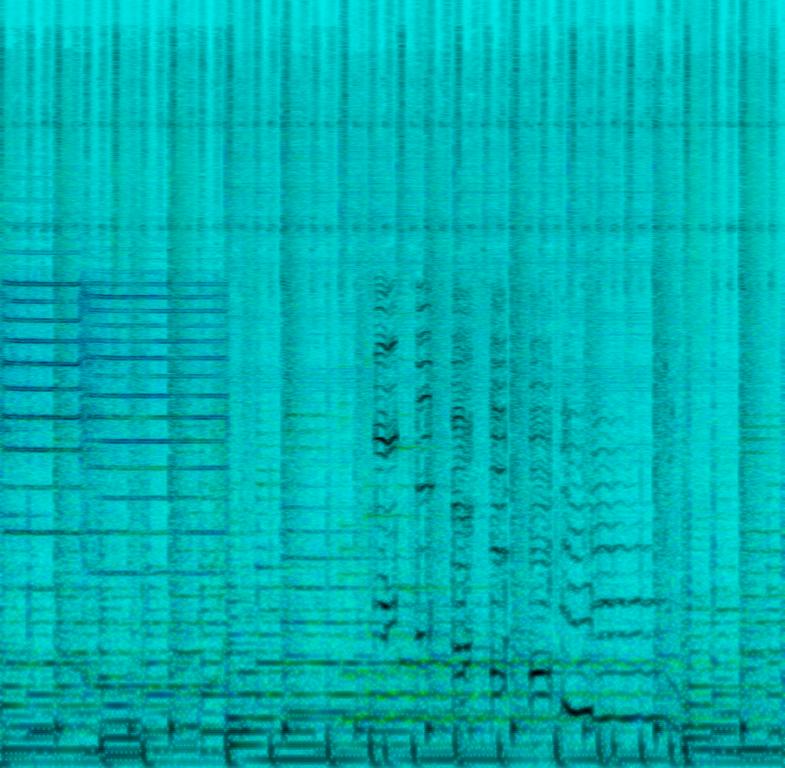
Someone is playing an e-guitar with different effects over an acoustic drumgroove. Some of the sounds are panned to the right and left side of the speakers. This song may be playing at home practicing guitar.